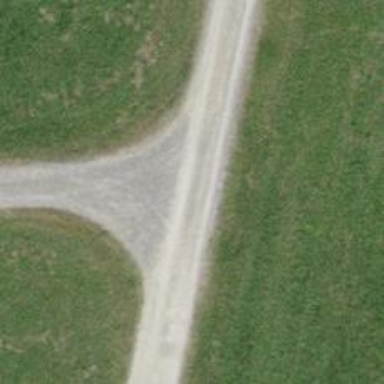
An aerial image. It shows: Compacted grade2 track for agricultural vehicles.